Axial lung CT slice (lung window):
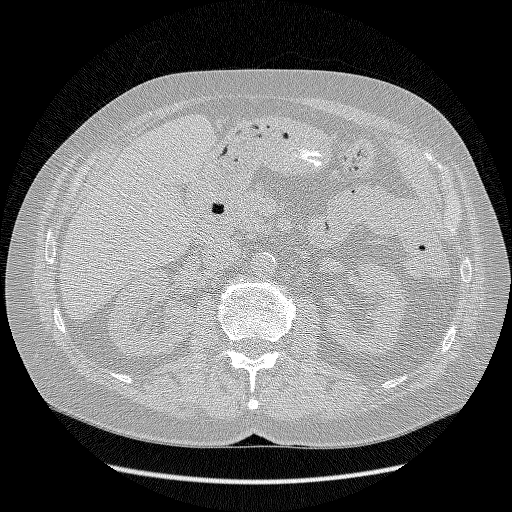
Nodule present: no